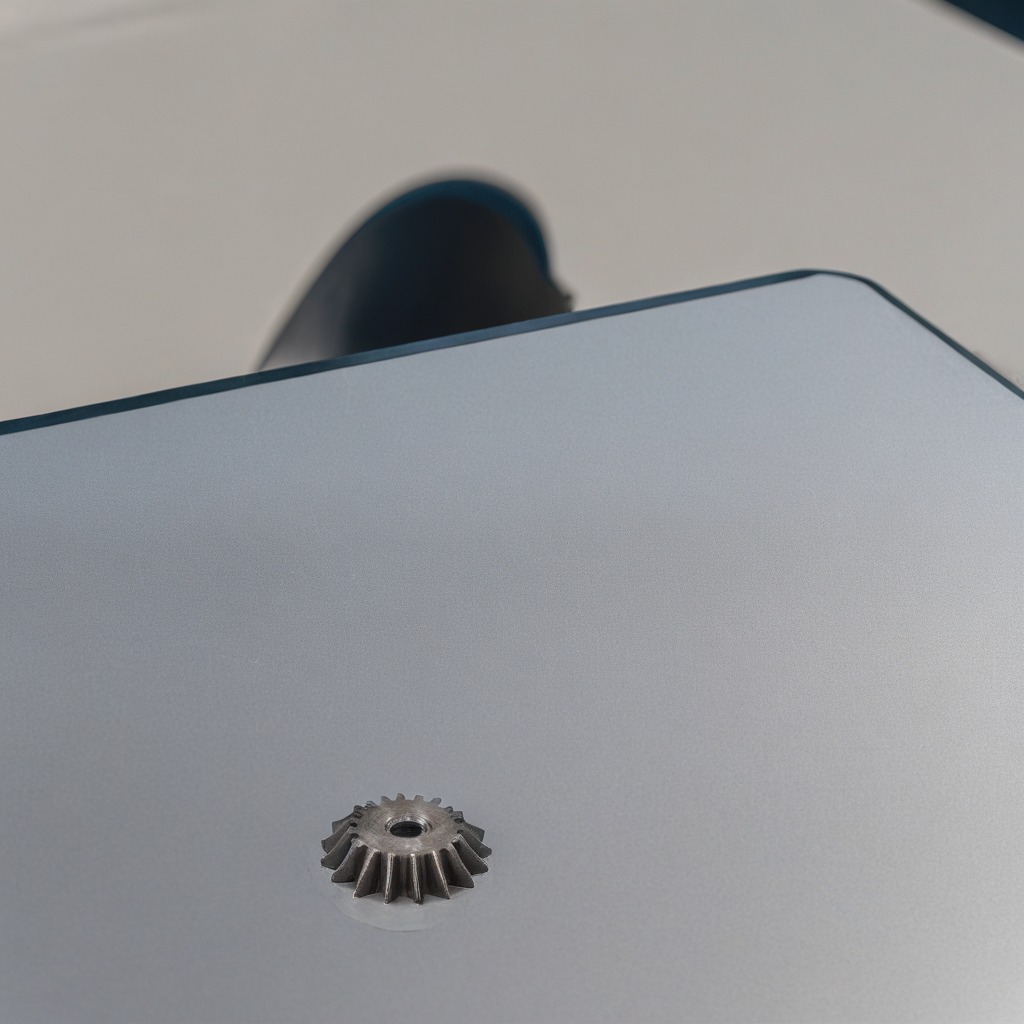
A steel gear with teeth is lying on the table.